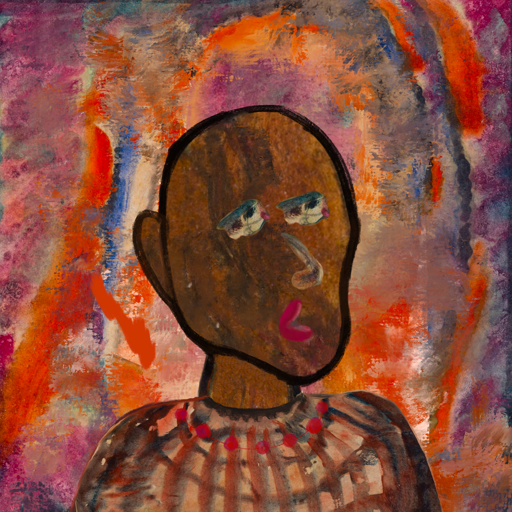
Background: Experience, Head And Neck Side: Mosgoul, Face Side: Pipe, Bust: Orphan, Hair Side: Blank, Head Accessory: Blank, Second Necklace: Blank, Necklace: Irani_3, Baby: Blank